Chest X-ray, AP view. Patient: 21 years old, sex M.
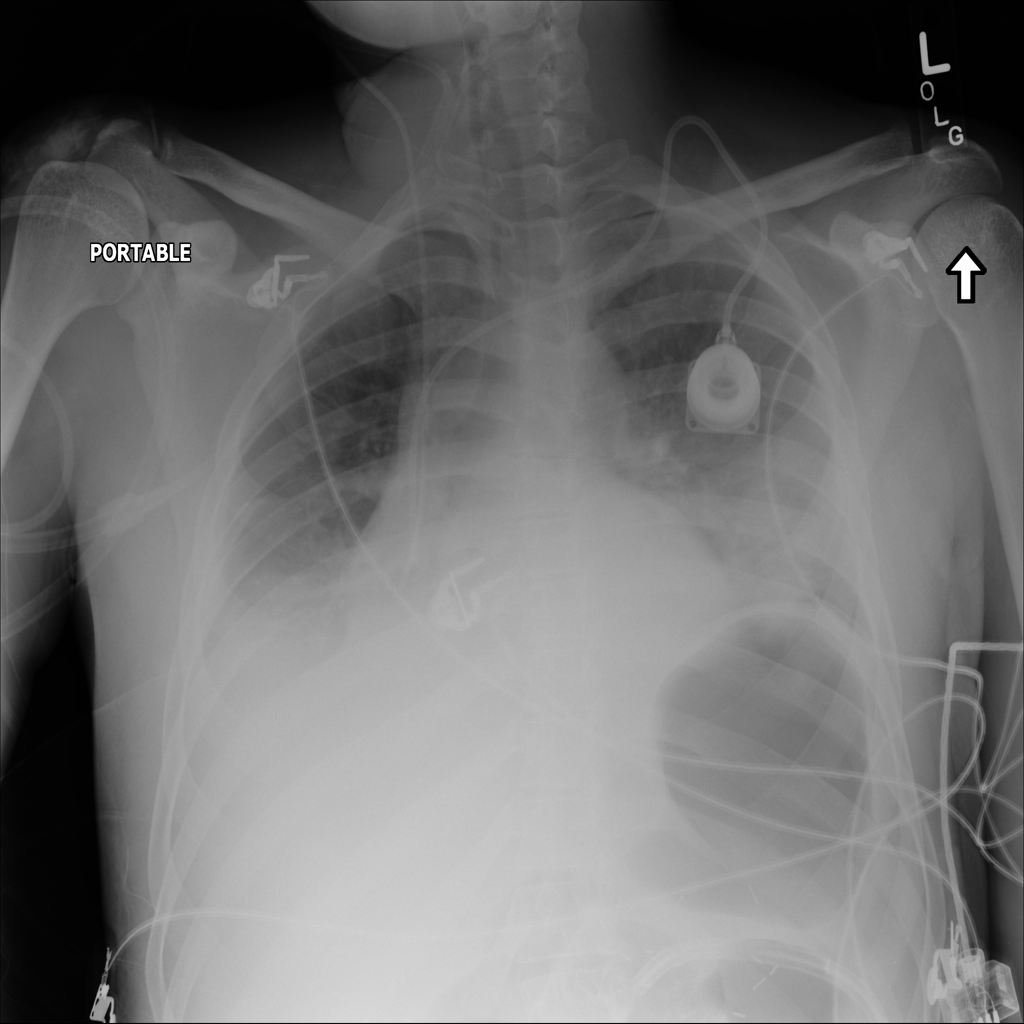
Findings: Effusion